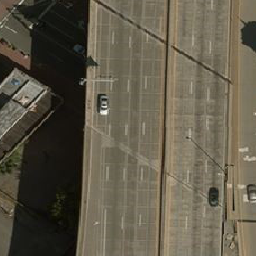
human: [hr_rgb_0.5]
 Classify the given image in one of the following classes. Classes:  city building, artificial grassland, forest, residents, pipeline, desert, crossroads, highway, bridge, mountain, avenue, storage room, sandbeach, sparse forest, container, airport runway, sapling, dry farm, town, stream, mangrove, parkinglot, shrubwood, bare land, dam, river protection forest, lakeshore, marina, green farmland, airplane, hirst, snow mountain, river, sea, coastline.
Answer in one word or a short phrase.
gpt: highway